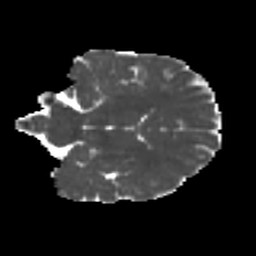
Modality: MD
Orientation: coronal
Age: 22
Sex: female
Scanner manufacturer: ge
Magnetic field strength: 3 T
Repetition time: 7.8 s
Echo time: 0.0606 s